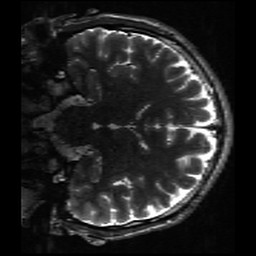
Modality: inplaneT2
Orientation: coronal